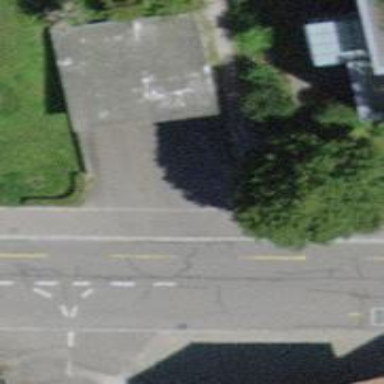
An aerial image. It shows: Parking entrance.